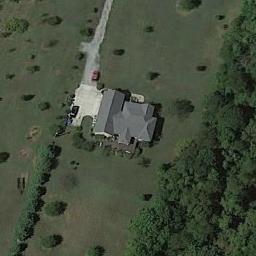
Label: residential